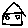
Label: house